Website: lowes
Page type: store-pickup
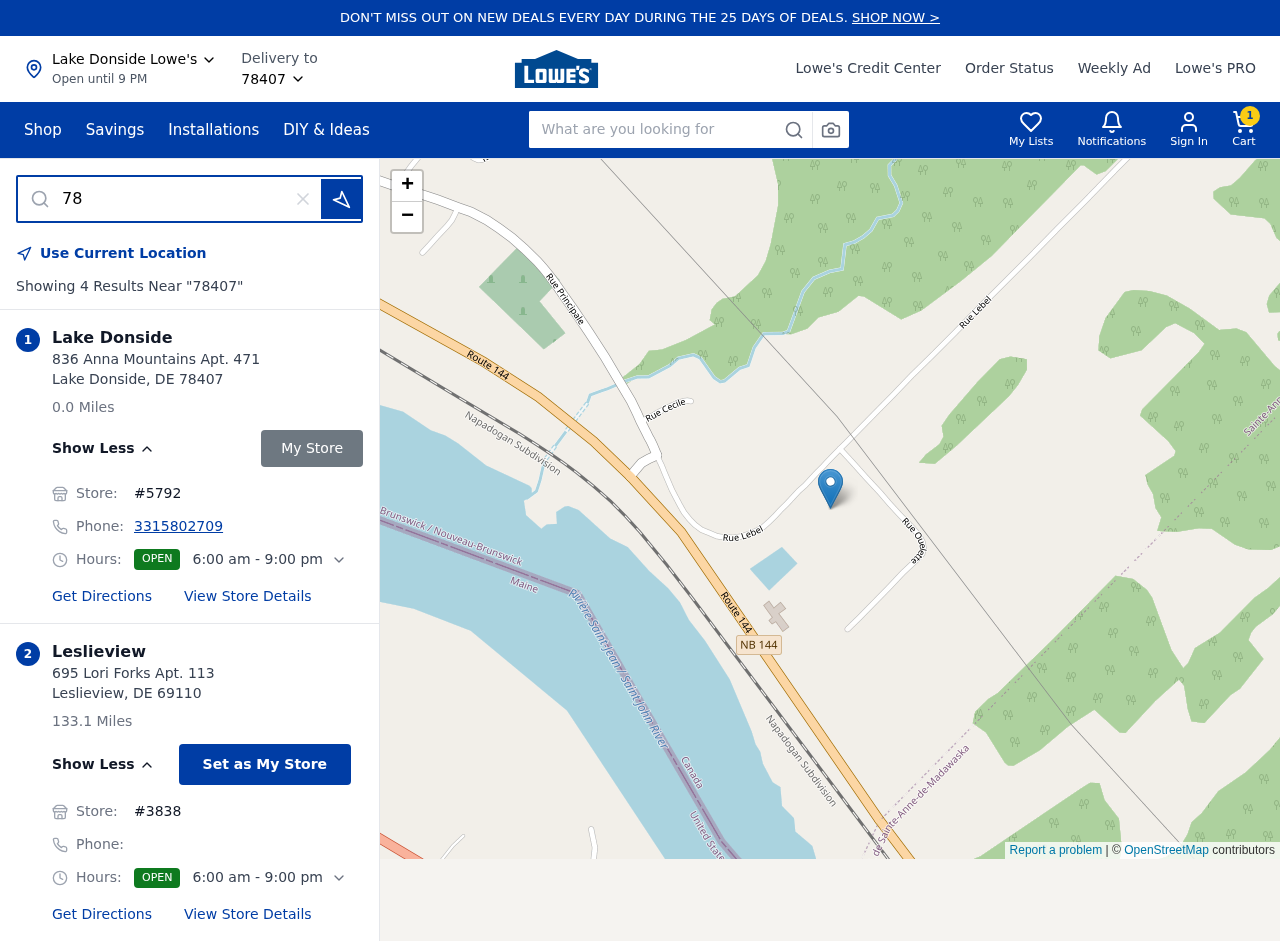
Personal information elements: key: PII_CITY
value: Lake Donside
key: PII_CITY2
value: Leslieview
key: PII_LOCATION1_STREET
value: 836 Anna Mountains Apt. 471
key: PII_LOCATION2_POSTCODE
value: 69110
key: PII_LOCATION2_STREET
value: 695 Lori Forks Apt. 113
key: PII_PHONE
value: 3315802709
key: PII_POSTCODE
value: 78407
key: PII_STATE_ABBR
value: DE
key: PII_POSTCODE3
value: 78407
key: PII_POSTCODE_FULL
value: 78407
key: PII_POSTCODE_NUMERIC
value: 78407
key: PII_STATE_ABBR2
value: DE
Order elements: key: ORDER_NUM_ITEMS
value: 1
Search elements: key: HEADER_SEARCH
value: What are you looking for
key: SEARCH_STORE_LOCATION
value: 78407